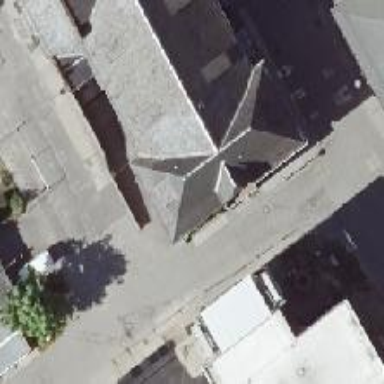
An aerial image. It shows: Building with ridged roof.